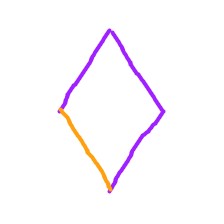
Shape: rhombus